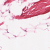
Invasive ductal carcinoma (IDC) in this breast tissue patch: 0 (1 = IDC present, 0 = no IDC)